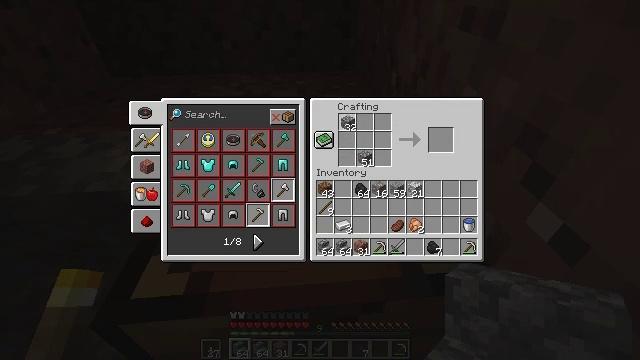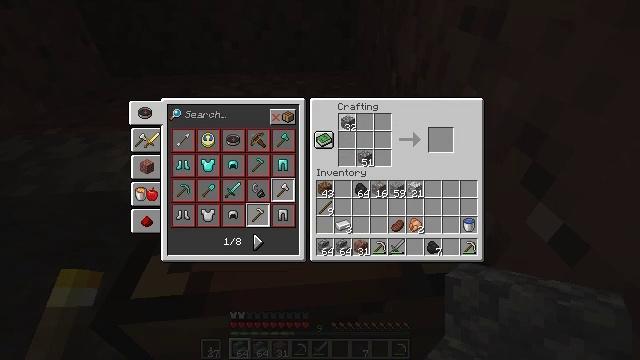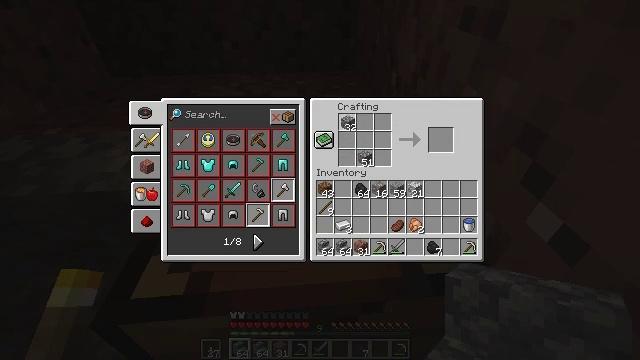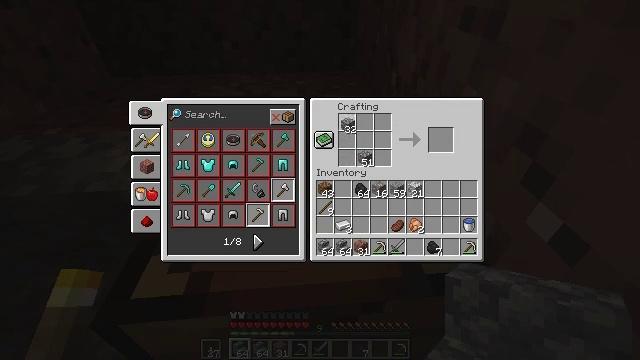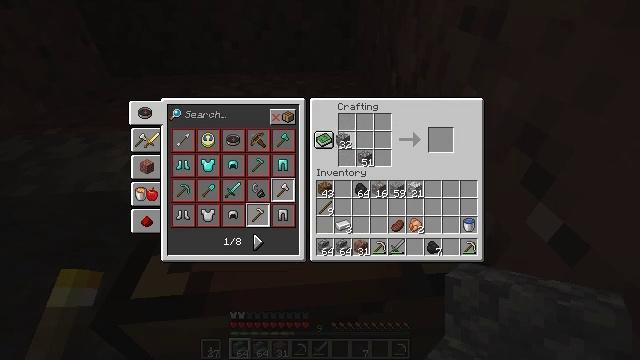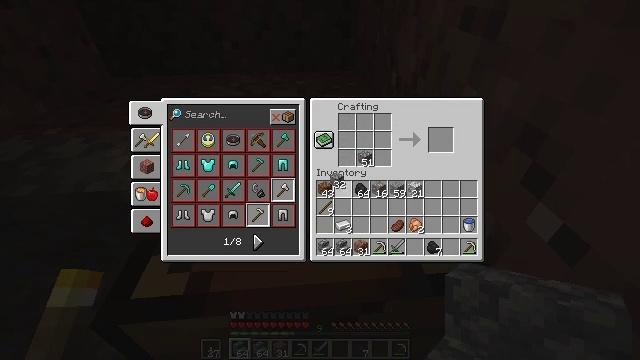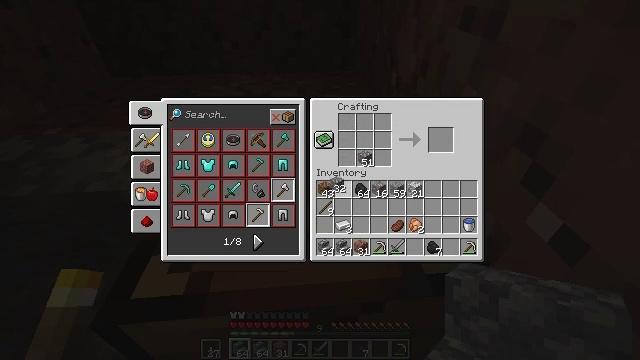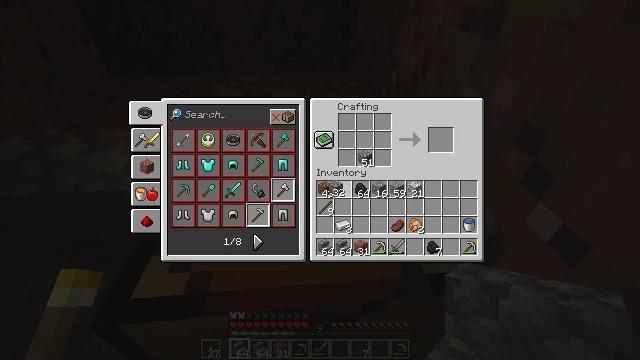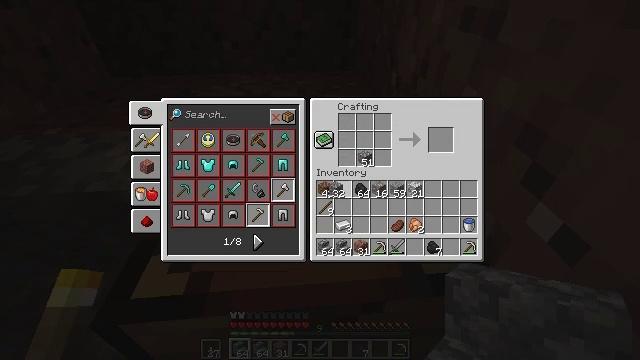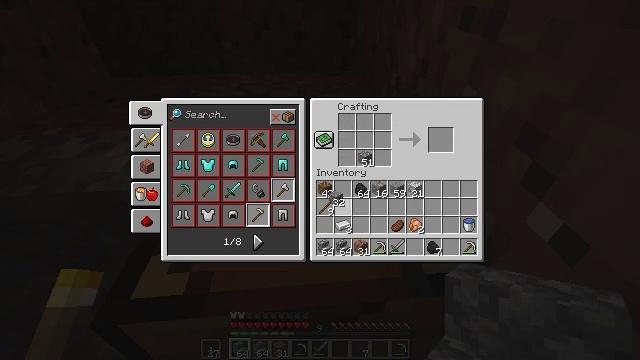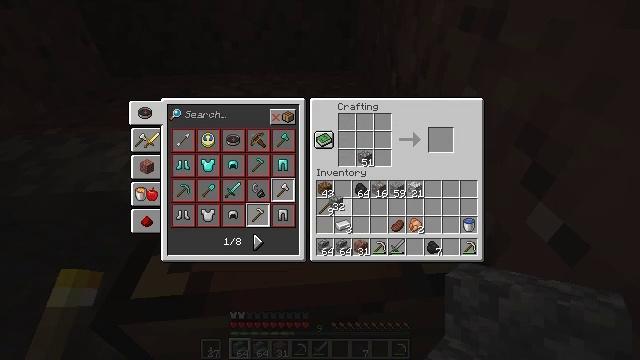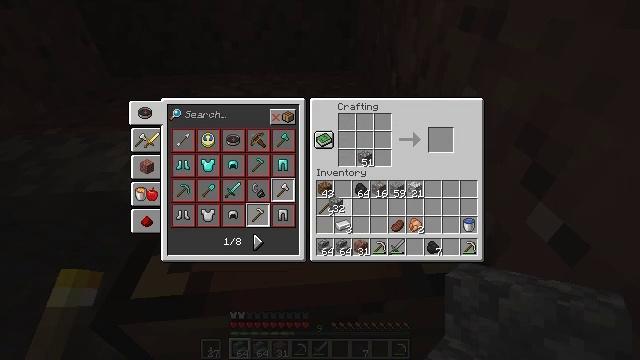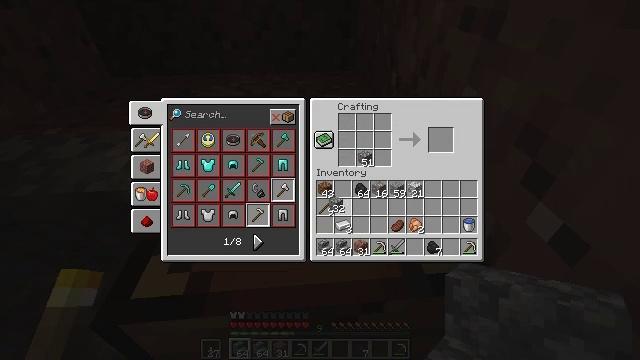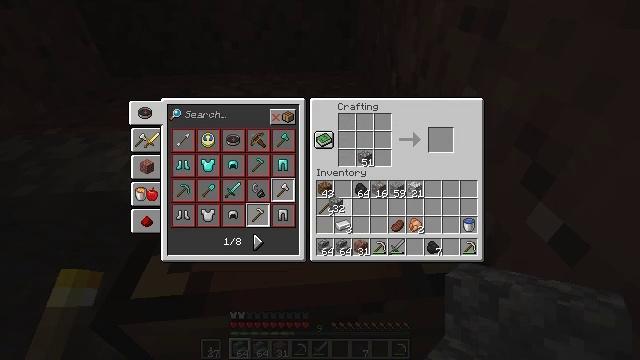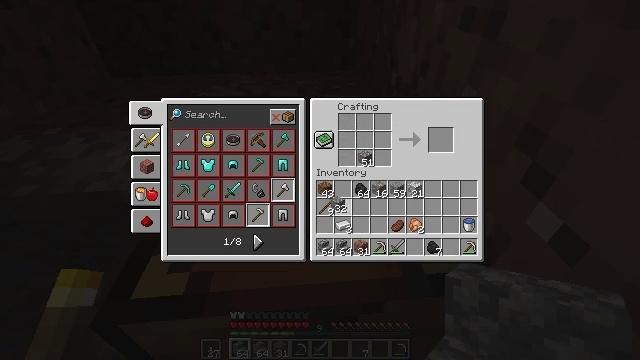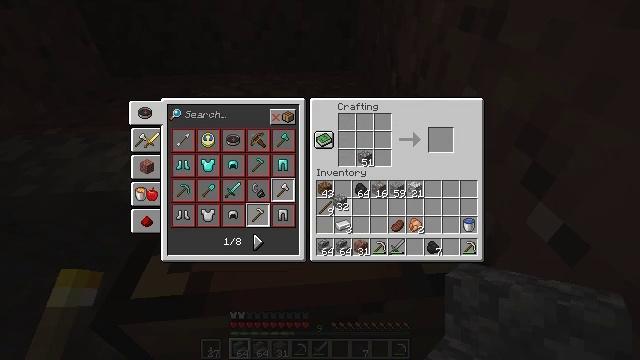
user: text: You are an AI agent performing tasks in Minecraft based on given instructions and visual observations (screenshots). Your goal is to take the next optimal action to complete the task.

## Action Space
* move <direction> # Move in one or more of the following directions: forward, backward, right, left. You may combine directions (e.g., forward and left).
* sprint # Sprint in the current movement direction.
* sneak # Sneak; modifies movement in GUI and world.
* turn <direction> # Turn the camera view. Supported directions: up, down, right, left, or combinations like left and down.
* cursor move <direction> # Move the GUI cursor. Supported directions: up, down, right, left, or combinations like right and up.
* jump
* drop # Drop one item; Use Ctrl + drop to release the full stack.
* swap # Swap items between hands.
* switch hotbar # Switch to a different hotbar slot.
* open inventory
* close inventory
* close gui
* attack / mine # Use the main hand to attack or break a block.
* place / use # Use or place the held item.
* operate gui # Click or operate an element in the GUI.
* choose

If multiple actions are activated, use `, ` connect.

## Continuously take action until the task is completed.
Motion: motion action
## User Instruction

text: Put back the crafting table.
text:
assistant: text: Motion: operate gui
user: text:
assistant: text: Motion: operate gui
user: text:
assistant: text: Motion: no_op
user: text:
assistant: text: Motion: cursor move down
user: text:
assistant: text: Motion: cursor move down
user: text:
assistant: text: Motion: no_op
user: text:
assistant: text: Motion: no_op
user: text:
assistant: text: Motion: no_op
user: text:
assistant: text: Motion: cursor move down
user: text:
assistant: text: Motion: no_op
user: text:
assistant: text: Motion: no_op
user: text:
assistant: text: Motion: no_op
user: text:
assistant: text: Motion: no_op
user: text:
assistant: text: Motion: no_op
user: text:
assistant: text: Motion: no_op
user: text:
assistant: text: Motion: no_op
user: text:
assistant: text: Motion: no_op
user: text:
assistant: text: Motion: no_op
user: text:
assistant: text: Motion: no_op
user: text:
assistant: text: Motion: no_op
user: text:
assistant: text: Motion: no_op
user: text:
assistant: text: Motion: no_op
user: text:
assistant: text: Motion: operate gui
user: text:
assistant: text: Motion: operate gui
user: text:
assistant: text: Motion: operate gui
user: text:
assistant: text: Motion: no_op
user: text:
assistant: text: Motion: no_op
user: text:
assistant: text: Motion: no_op
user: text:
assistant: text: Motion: cursor move right and up
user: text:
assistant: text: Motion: cursor move up